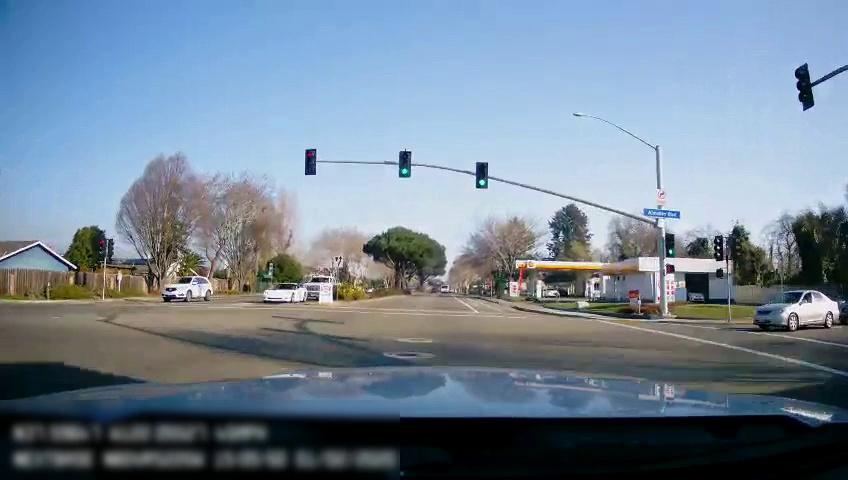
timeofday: Day
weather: Sunny
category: Drivable Space
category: Vehicles | Truck
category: Vehicles | Car
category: Vehicles | SUV
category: Vehicles | Car
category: Vehicles | Car
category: Vehicles | Car
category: Lanes | Current Lane
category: Traffic | Lights
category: Traffic | Lights
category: Traffic | Lights
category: Traffic | Lights
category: Traffic | Lights
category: Traffic | Lights
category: Traffic | Signs
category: Traffic | Lights
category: Traffic | Lights
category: Traffic | Lights
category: Traffic | Signs
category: Traffic | Signs